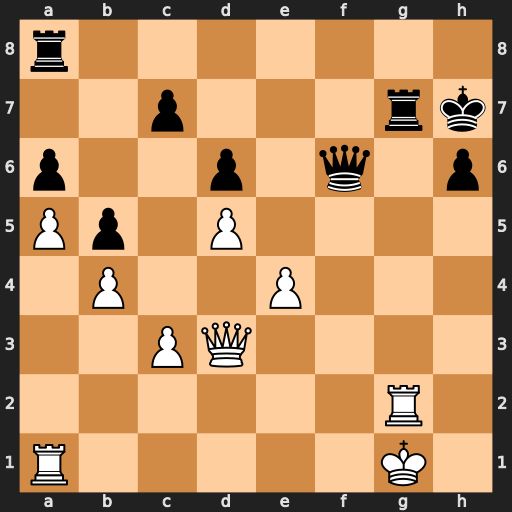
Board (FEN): r7/2p3rk/p2p1q1p/Pp1P4/1P2P3/2PQ4/6R1/R5K1
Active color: w
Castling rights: -
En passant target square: -
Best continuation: e5+ Qg6 Rxg6